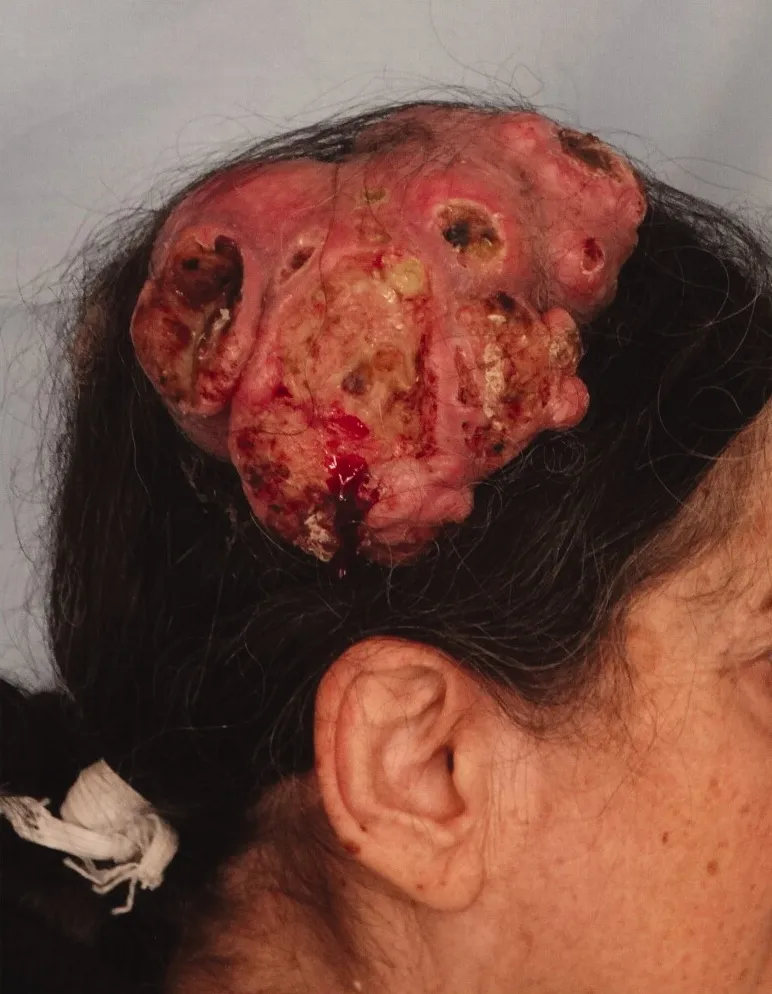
Tumor located in the right parietal region, with multiple ulcerated areas on it.
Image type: medical_photograph (skin_photograph)